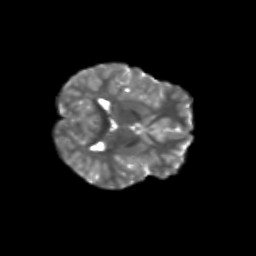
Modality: T2w
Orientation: axial
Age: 10
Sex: male
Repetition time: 9.512 s
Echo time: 0.089 s